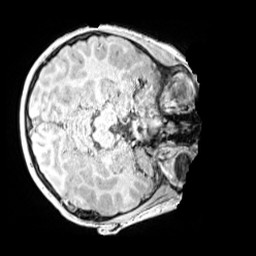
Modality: MP2RAGE
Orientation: axial
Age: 9
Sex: male
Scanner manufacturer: siemens
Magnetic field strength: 3 T
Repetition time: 4 s
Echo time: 0.00299 s